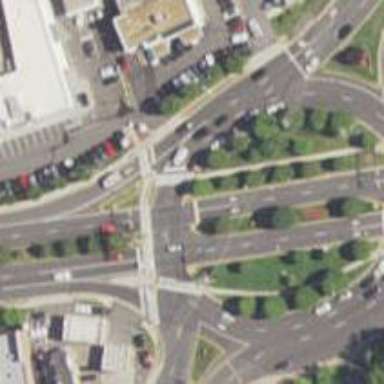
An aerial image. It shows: Footway located on traffic island.